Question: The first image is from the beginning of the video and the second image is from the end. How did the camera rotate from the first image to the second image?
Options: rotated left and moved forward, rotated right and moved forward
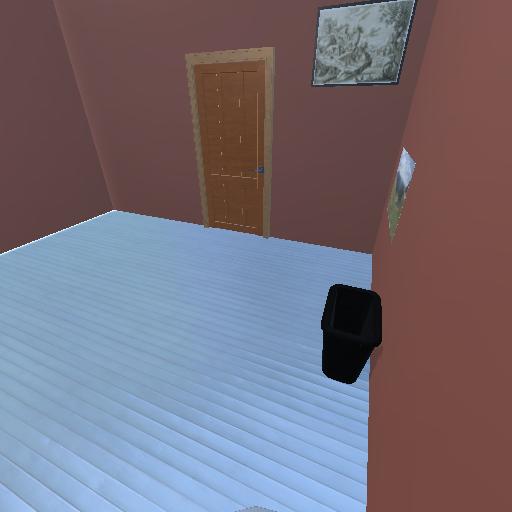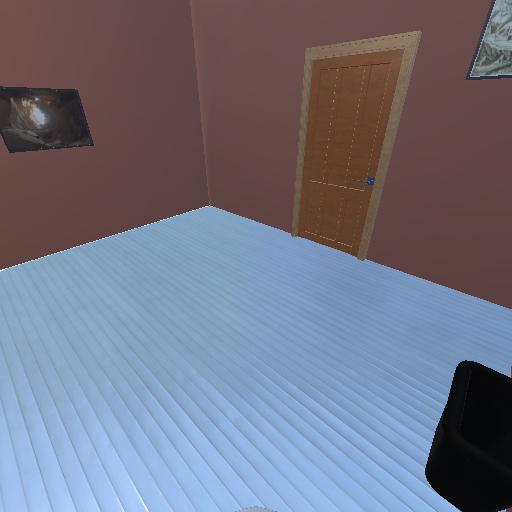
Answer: rotated left and moved forward